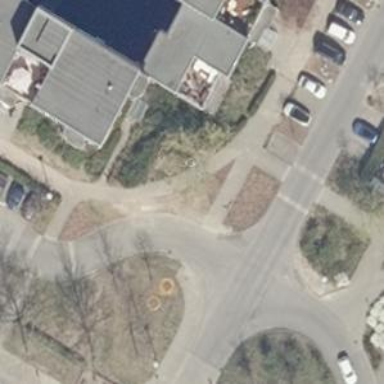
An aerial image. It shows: Concrete sidewalk that functions as footway.